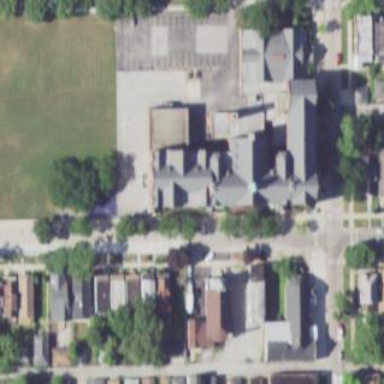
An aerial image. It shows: School building.